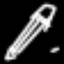
Label: pencil